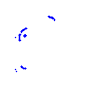
Particle: proton